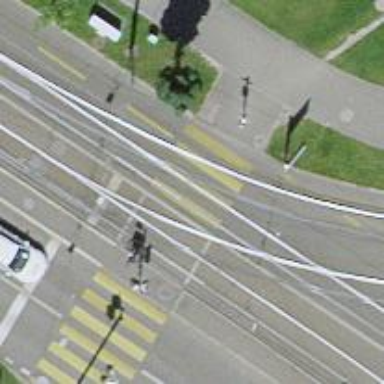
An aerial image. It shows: Tram crossing on the railway.